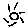
Label: sun